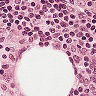
Metastatic tissue present: no